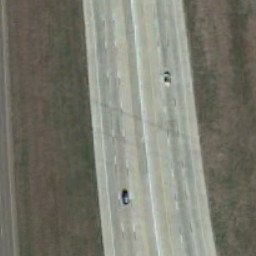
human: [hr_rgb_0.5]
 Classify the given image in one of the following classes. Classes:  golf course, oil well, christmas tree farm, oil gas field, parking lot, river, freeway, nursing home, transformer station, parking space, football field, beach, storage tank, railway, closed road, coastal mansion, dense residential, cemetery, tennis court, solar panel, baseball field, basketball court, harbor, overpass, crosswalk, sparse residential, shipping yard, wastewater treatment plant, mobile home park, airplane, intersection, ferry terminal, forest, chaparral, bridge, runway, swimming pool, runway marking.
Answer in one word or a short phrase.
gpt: freeway